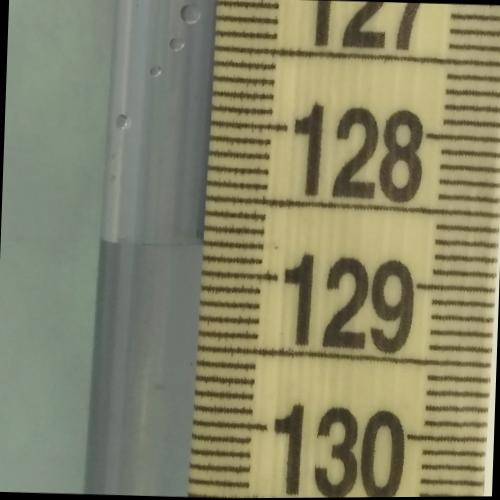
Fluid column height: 128.8 cm